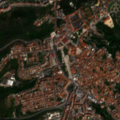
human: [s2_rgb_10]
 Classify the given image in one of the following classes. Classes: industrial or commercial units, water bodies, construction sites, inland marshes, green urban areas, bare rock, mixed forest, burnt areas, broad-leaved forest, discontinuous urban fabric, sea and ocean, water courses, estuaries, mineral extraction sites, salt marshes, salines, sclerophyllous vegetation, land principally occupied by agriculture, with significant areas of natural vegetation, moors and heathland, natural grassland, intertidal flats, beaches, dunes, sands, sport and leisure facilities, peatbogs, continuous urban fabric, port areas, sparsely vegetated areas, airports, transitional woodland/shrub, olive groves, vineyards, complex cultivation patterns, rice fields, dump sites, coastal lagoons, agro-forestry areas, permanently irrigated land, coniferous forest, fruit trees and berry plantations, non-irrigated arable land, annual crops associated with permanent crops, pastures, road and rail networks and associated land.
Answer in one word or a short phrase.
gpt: continuous urban fabric, discontinuous urban fabric, land principally occupied by agriculture, with significant areas of natural vegetation, moors and heathland